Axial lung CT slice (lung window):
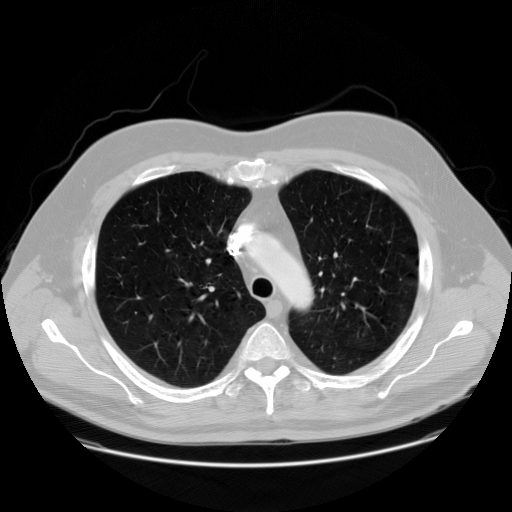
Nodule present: no